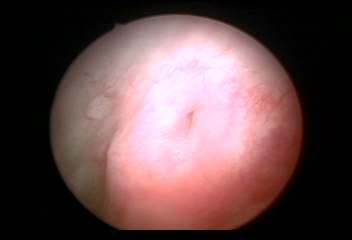
Modality: WLC
Class: Anatomical landmarks
Subclass: UreteralOrifice
Bladder cancer association: No
Annotated structures: Left ureteral orifice